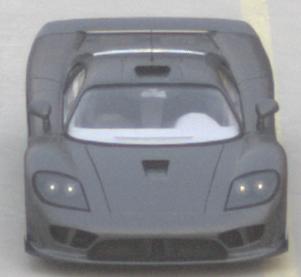
Make: Saleen
Model: S7
Detailed model: -
Model produced from: 2000
Model produced until: 2008
Doors: 2
Color: gray
Road condition: dry road
Daytime: sunrise or sunset
Contrast: low contrast